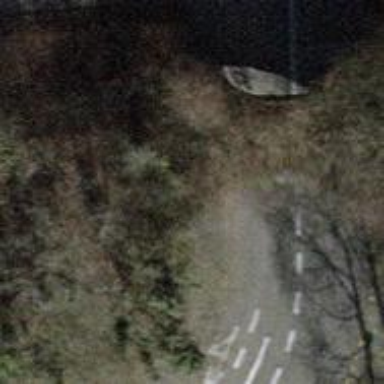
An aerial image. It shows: Sidewalk that goes through tunnel.